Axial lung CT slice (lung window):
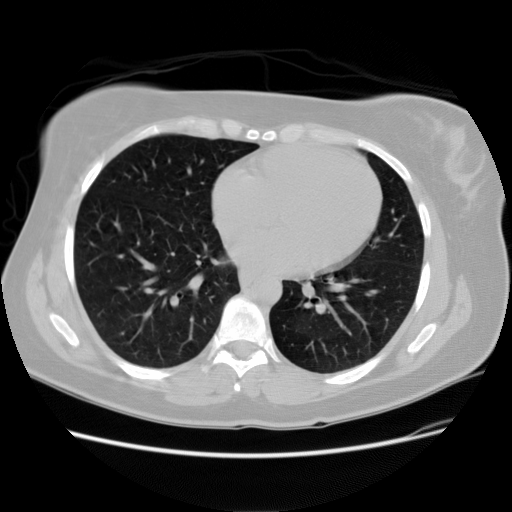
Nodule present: no